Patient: sex M, age 49
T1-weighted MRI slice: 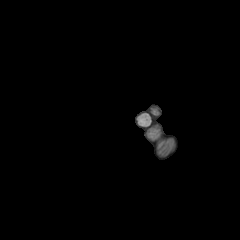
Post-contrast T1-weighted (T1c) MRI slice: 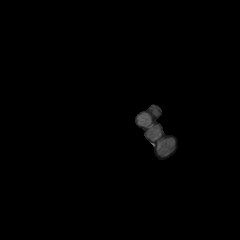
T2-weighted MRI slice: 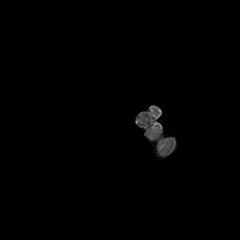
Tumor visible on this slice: no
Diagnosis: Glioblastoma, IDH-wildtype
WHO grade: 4